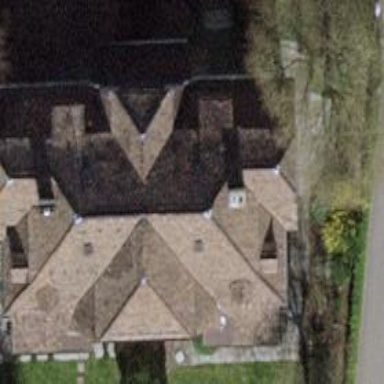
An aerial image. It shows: House with tiled roof.